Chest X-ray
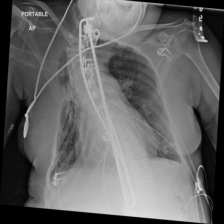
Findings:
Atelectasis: negative
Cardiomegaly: negative
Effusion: negative
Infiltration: negative
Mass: negative
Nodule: negative
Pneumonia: negative
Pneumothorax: negative
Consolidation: negative
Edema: negative
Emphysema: negative
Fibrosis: negative
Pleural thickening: negative
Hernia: negative